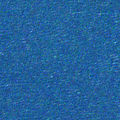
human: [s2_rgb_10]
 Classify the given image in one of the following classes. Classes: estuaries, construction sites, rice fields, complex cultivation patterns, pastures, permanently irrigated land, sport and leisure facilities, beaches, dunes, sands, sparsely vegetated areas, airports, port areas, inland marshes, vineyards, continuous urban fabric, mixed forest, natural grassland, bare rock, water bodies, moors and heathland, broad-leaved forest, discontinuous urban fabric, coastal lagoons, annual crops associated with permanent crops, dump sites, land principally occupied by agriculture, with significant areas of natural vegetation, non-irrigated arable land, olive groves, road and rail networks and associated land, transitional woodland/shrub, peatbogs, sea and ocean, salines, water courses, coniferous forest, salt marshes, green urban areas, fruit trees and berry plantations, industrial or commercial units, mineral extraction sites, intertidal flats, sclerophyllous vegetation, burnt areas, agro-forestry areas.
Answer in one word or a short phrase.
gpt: sea and ocean